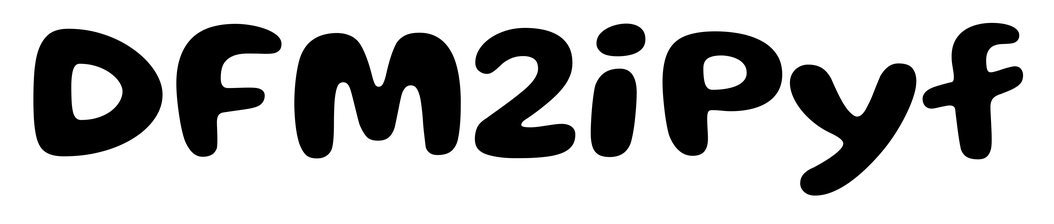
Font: Gluten_SemiBold